Interaction volume radius: 10 \u00c5
Interaction volume height: 10 \u00c5
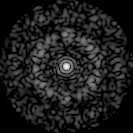
Disorder parameter: 0.7699